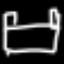
Label: bed